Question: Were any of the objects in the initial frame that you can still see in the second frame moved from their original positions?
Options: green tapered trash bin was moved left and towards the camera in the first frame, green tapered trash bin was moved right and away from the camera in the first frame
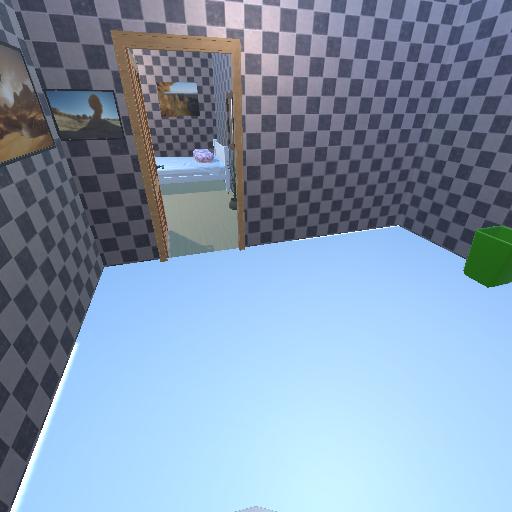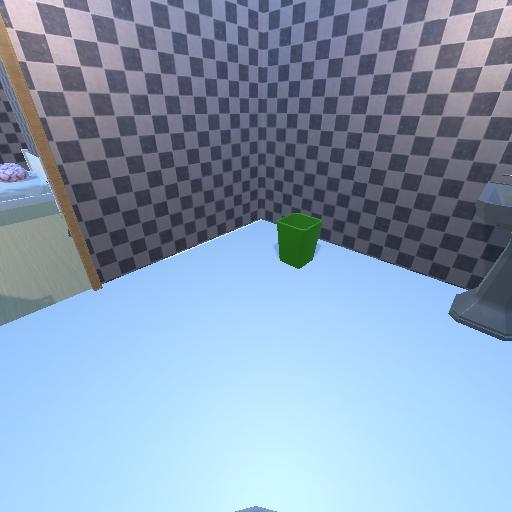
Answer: green tapered trash bin was moved left and towards the camera in the first frame